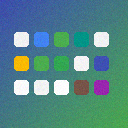
Screen state: on